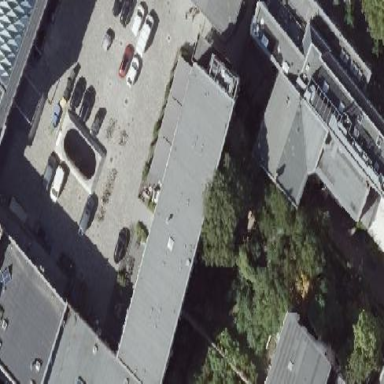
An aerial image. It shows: Commercial building serving as hostel for tourists.